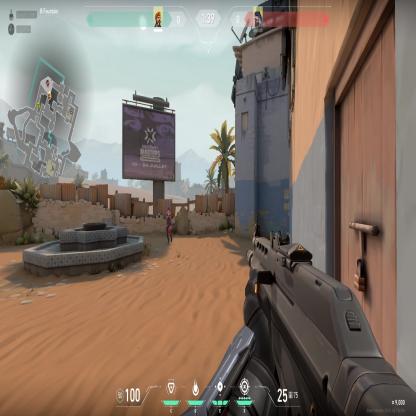
Label: enemy